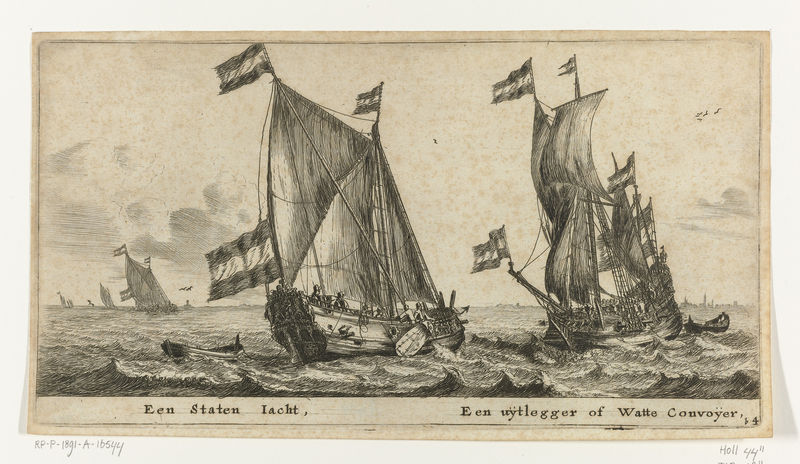
Titel: Twee schepen: een statenjacht en een uitlegger
Künstler: Reinier Nooms
Standort: Amsterdam
Institution: Rijksmuseum
Schlagwörter: bateaux, drapeau, oiseaux, vagues, drapeaux, mer, barques, bataille, barque, vent, marin, armée, marins, océan, vol, équipage, navires, convoi, conflit